Field crop: maize
Growth stage: 1
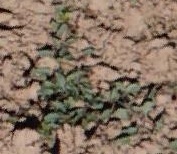
Species: convolvulus